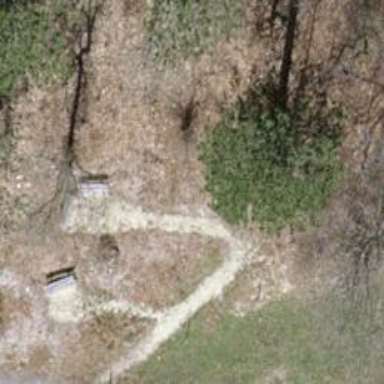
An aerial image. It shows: Bench for seating.